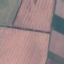
Land use / land cover: AnnualCrop